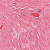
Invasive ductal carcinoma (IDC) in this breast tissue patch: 0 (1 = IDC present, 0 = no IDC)